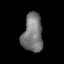
Tissue: skin
Cell type: Epithelial cells
Senescence score: 0.8591
Nuclear area (px): 762
Mean DAPI intensity: 117.997